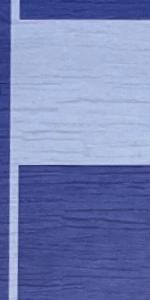
Label: Empty